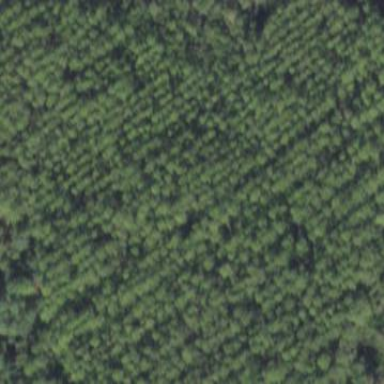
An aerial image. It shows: Forest with needle-leaved trees.